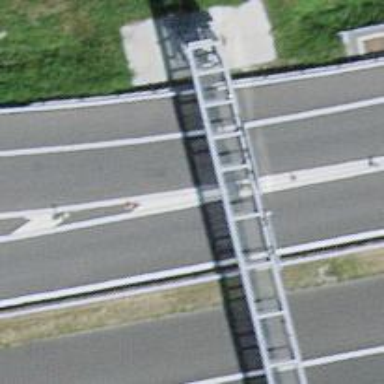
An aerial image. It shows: Asphalt motorway link.